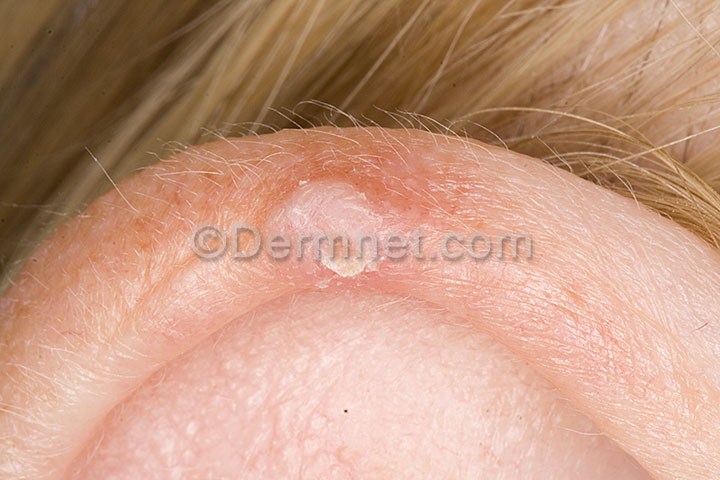
Disease: Seborrheic Keratoses and other Benign Tumors